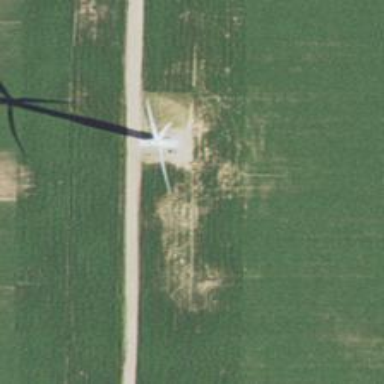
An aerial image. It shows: Wind power generator utilizing wind turbines.